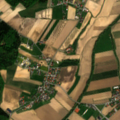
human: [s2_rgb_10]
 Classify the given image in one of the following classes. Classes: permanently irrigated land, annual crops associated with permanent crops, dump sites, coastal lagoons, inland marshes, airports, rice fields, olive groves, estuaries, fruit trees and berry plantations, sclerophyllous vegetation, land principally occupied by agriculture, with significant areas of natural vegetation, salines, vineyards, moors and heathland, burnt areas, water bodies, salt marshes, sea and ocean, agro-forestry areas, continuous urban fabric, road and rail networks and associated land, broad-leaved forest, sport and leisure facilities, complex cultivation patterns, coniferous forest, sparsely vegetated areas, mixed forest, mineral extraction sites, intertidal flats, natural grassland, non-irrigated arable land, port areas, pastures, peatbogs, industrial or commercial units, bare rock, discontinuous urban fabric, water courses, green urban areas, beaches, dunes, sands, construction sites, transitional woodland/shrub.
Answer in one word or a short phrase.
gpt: discontinuous urban fabric, non-irrigated arable land, land principally occupied by agriculture, with significant areas of natural vegetation, broad-leaved forest